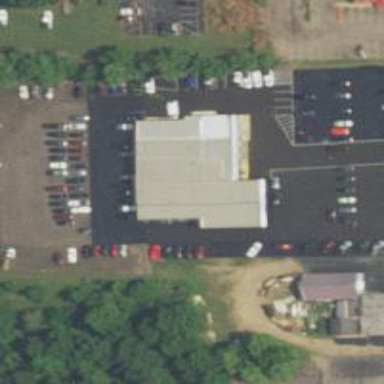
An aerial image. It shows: Car rental facility.